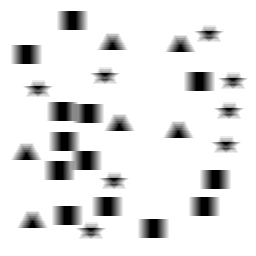
Squares: 13
Triangles: 6
Stars: 8
Total shapes: 27